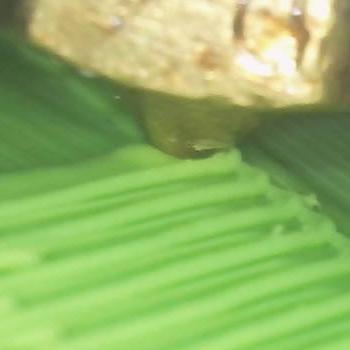
Flow rate: 212%